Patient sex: F
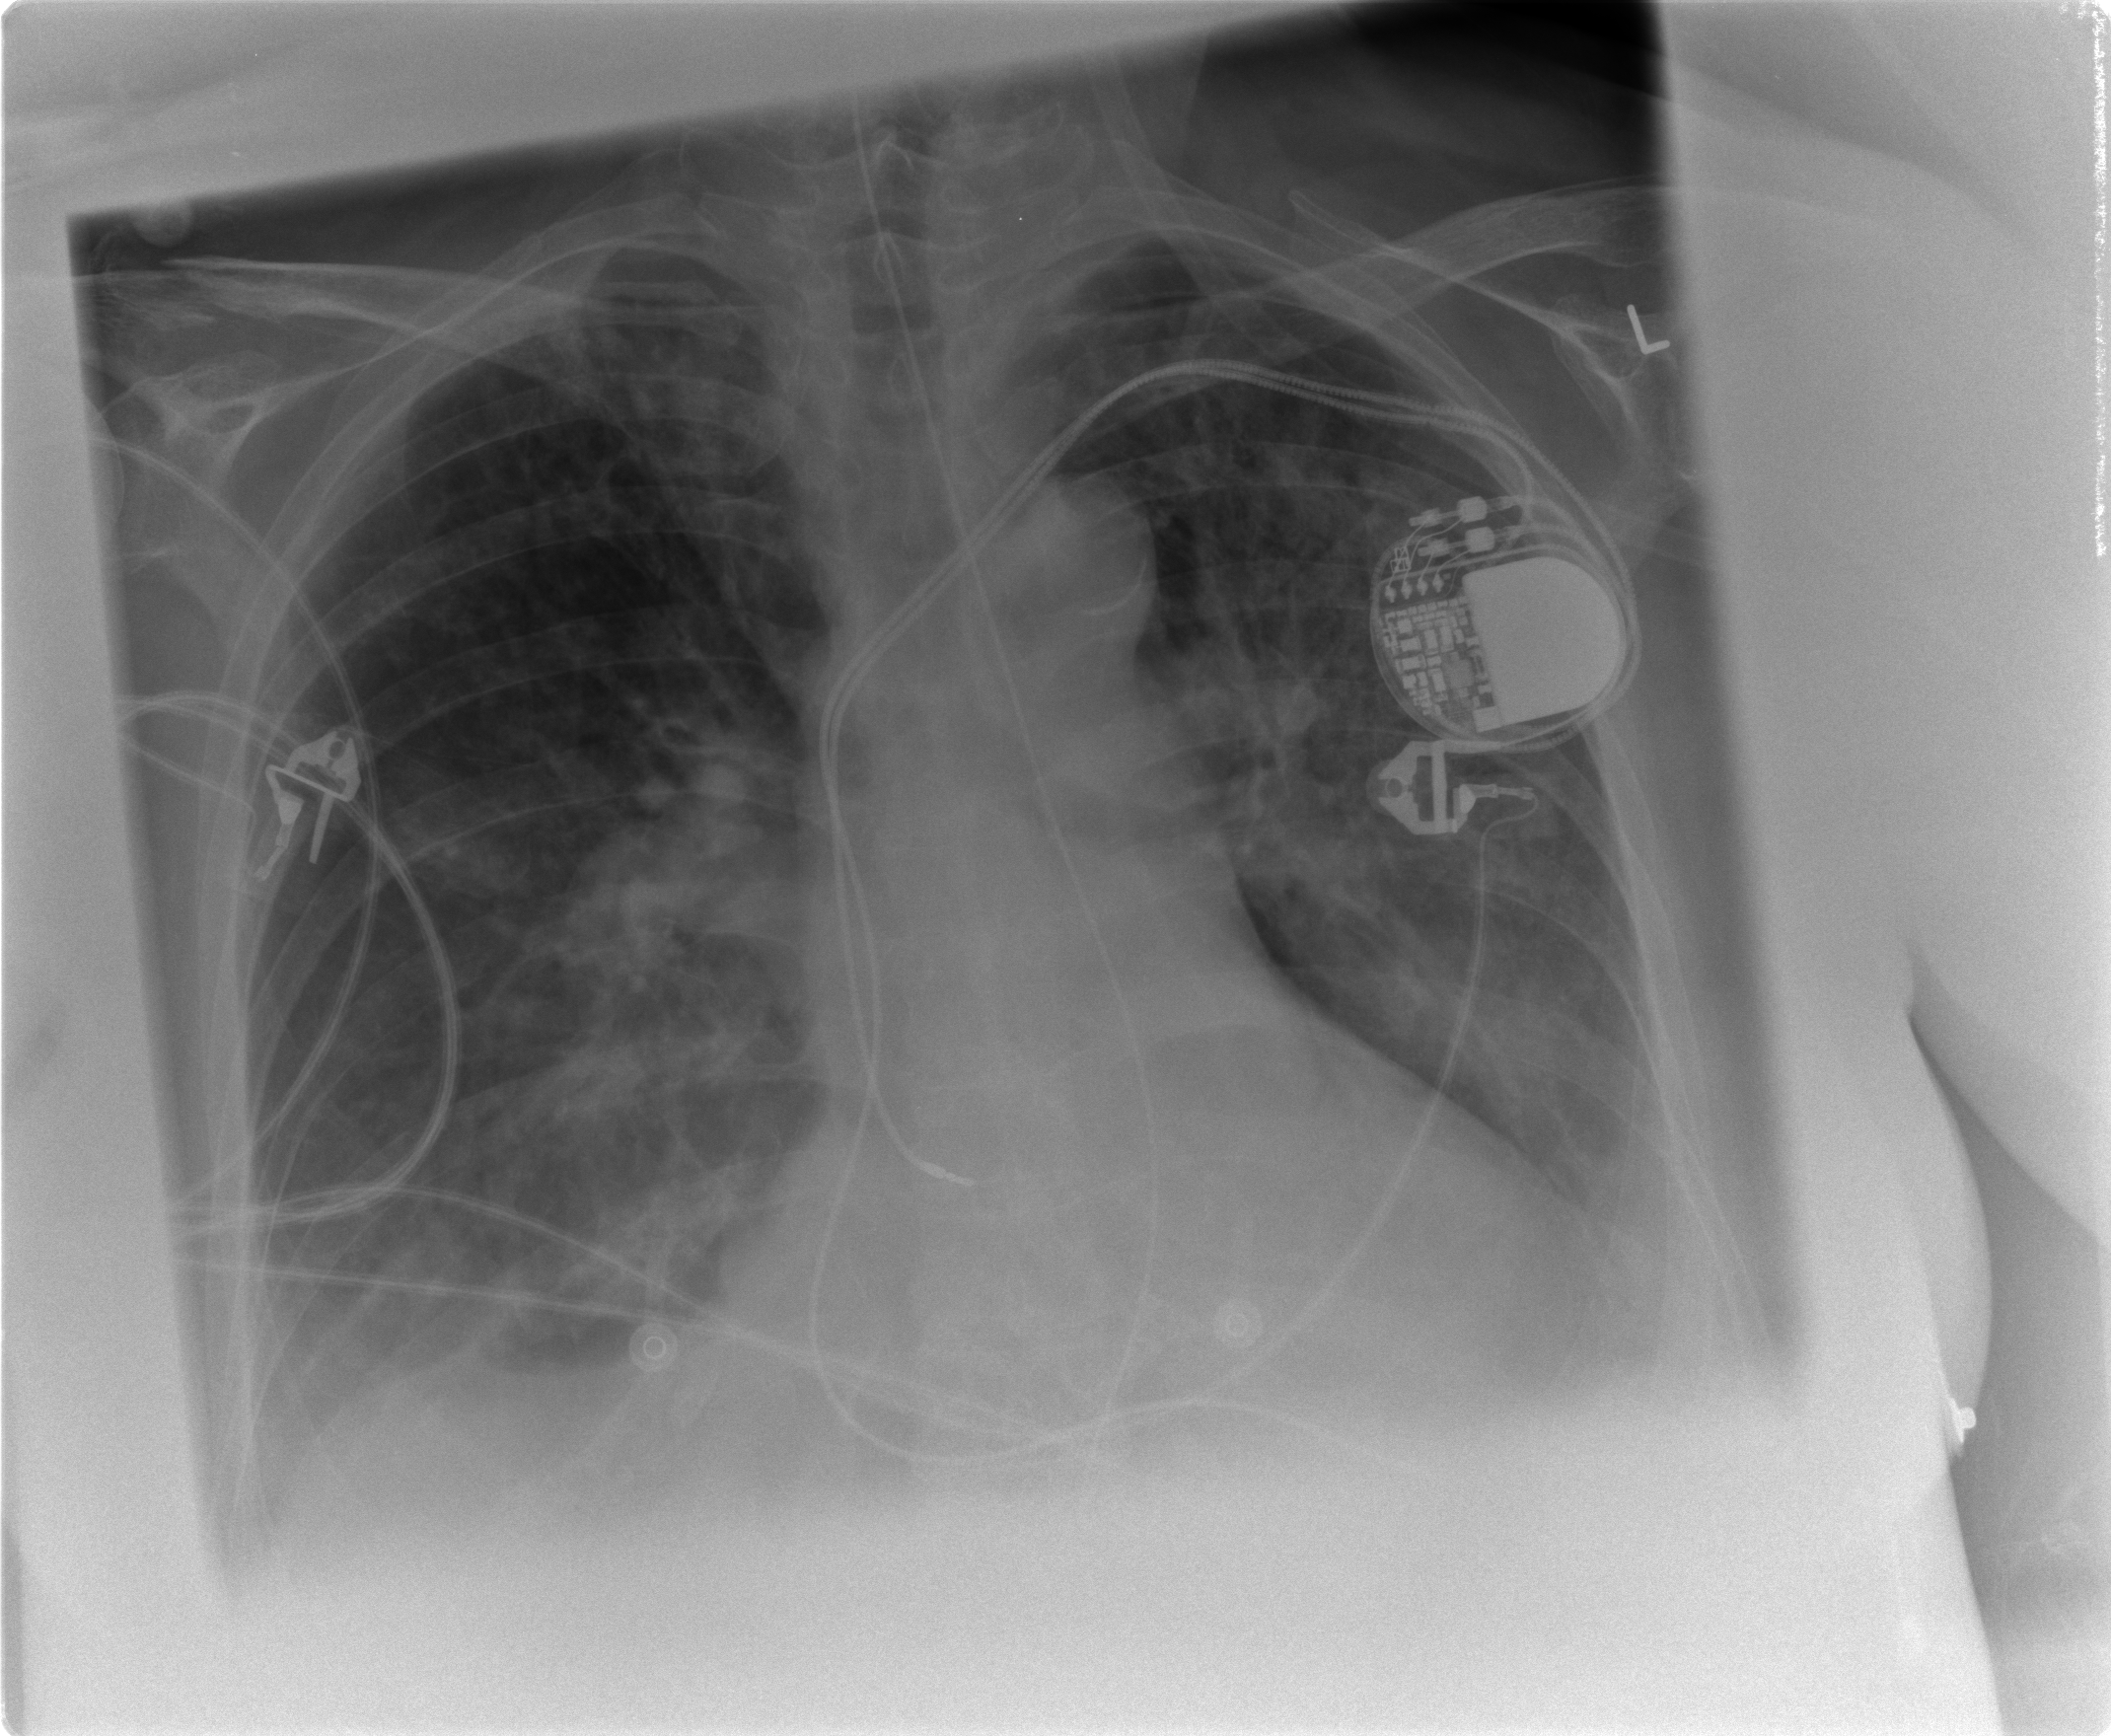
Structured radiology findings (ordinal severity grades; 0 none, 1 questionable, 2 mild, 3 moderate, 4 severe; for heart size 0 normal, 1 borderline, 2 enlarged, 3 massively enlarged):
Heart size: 0
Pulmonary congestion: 0
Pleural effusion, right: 0
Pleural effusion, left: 1
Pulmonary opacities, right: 0
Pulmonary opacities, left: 0
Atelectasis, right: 2
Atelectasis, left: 2